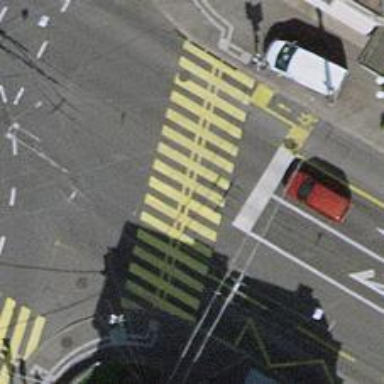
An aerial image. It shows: Road crossing with traffic signals.